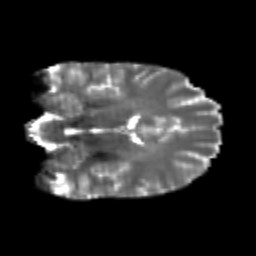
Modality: T2w
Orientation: coronal
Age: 20
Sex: female
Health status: healthy
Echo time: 0.074 s